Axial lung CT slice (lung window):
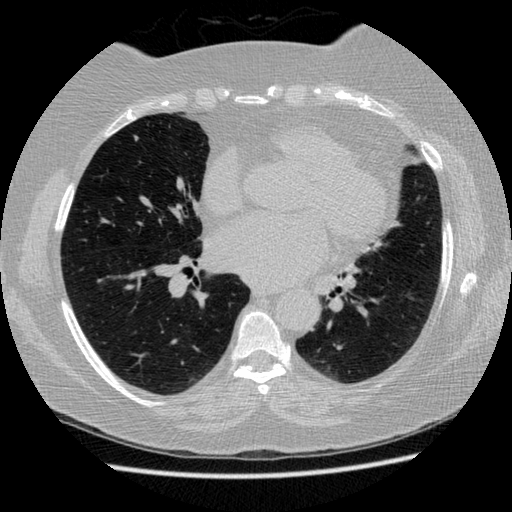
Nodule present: yes
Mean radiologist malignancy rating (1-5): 4